Interaction volume radius: 5 \u00c5
Interaction volume height: 10 \u00c5
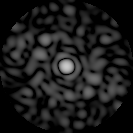
Disorder parameter: 0.8936